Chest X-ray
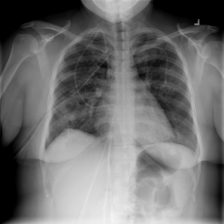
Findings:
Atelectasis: negative
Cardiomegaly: negative
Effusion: negative
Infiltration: negative
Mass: negative
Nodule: negative
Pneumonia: negative
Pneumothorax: negative
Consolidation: negative
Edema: negative
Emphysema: negative
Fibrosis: negative
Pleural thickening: negative
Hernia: negative